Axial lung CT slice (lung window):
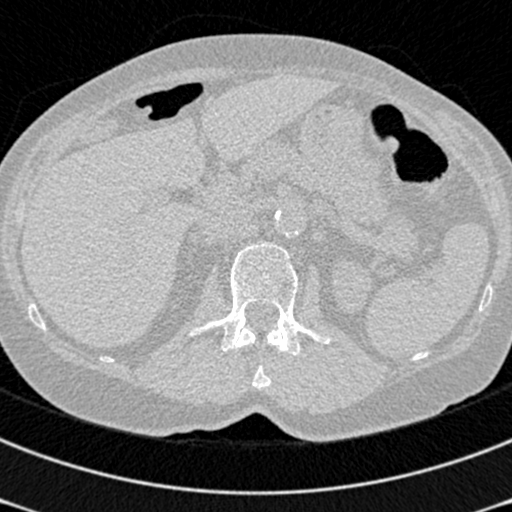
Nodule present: no